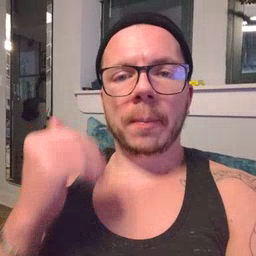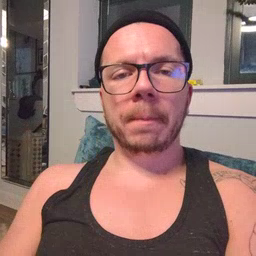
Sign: why